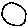
Label: circle